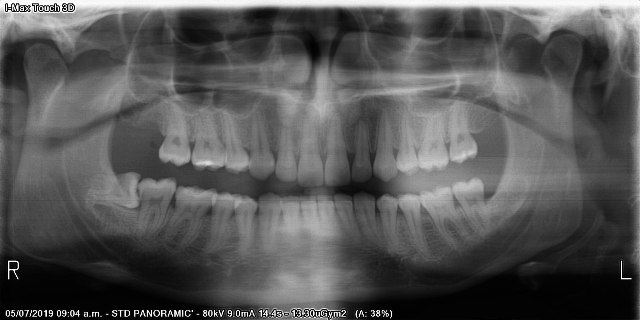
adult